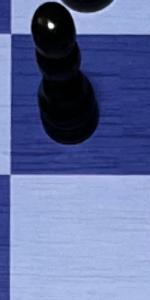
Label: Empty